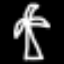
Label: palm tree